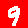
Digit: 9